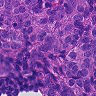
Metastatic tissue present: yes